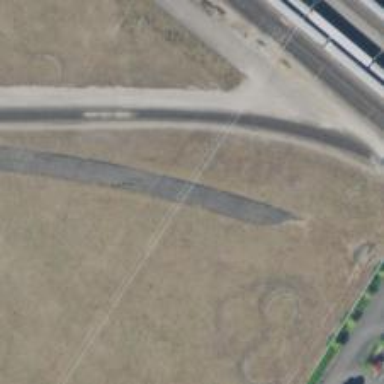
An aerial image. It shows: Abandoned road.